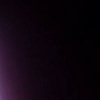
Label: space